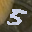
Label: 5